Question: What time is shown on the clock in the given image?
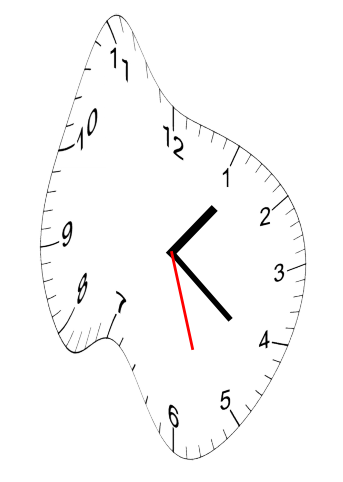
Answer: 01:21:27